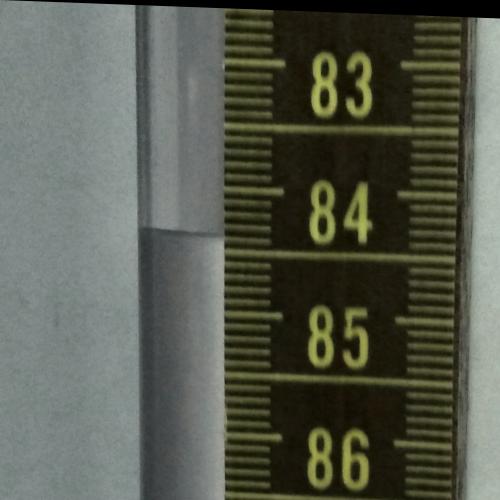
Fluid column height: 84.4 cm